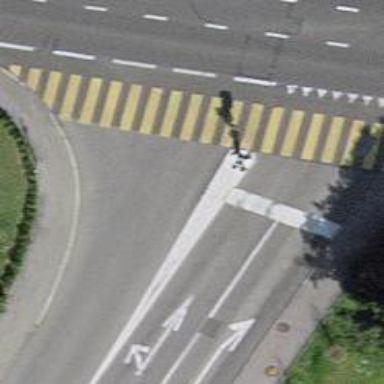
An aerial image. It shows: Road with traffic signals for signaling.